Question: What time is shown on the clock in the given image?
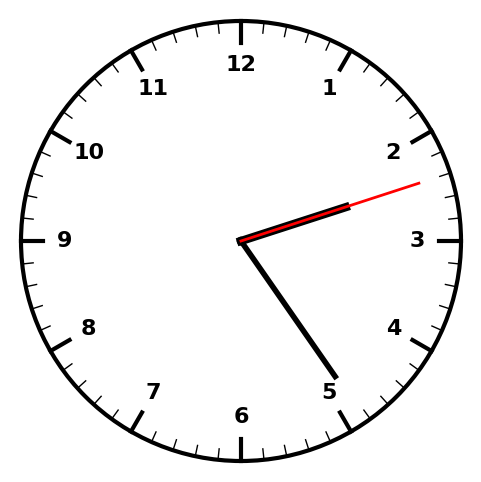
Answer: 02:24:12